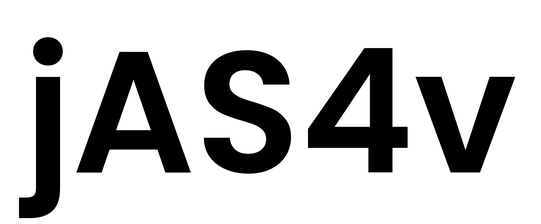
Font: Poppins-SemiBold